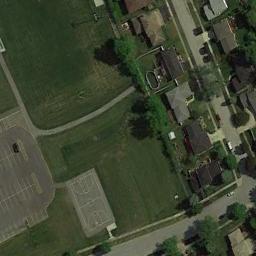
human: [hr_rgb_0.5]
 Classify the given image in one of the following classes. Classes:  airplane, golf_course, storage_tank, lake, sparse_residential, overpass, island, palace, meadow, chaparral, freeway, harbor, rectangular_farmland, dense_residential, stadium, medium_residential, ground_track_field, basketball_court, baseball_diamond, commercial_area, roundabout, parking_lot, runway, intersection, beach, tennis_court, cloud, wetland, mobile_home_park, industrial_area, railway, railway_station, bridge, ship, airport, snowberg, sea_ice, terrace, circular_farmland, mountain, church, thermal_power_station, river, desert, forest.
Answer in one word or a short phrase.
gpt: basketball_court